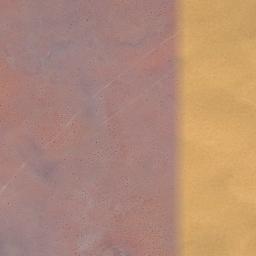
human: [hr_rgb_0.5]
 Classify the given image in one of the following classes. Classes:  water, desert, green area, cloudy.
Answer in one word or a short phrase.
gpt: desert